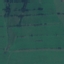
Land use / land cover class: Pasture